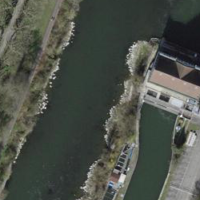
EUNIS habitat code: 15
Species observed at this site:
Epipactis helleborine